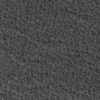
Atmospheric dust classification: not_dusty